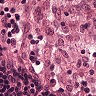
Metastatic tissue present: no